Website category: sports
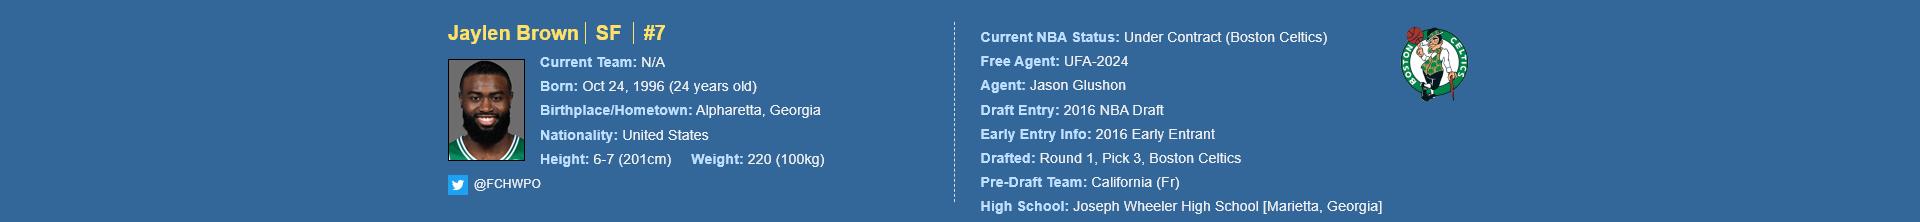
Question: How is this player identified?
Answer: Jaylen Brown

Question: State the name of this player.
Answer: Jaylen Brown

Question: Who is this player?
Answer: Jaylen Brown

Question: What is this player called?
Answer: Jaylen Brown

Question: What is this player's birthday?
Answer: Oct 24, 1996

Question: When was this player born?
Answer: Oct 24, 1996

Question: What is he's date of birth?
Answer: Oct 24, 1996

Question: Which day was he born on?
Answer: Oct 24, 1996

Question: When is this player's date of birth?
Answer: Oct 24, 1996

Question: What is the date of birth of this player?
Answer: Oct 24, 1996

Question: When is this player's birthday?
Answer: Oct 24, 1996

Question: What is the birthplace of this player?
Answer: Alpharetta, Georgia

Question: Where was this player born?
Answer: Alpharetta, Georgia

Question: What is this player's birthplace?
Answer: Alpharetta, Georgia

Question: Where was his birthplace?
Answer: Alpharetta, Georgia

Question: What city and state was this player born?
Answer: Alpharetta, Georgia

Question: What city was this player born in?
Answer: Alpharetta, Georgia

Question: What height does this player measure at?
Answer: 6-7 (201cm)

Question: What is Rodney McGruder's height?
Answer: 6-7 (201cm)

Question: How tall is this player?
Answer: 6-7 (201cm)

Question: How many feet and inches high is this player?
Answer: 6-7 (201cm)

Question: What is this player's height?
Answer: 6-7 (201cm)

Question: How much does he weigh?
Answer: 220 (100kg)

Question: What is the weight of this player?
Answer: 220 (100kg)

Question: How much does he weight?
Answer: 220 (100kg)

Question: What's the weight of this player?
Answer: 220 (100kg)

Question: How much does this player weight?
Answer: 220 (100kg)

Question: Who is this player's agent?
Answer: Jason Glushon

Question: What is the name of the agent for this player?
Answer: Jason Glushon

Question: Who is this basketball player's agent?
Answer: Jason Glushon

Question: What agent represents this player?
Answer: Jason Glushon

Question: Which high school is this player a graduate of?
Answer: Joseph Wheeler High School

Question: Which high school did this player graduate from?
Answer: Joseph Wheeler High School

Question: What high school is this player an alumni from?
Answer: Joseph Wheeler High School

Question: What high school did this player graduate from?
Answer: Joseph Wheeler High School

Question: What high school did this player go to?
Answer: Joseph Wheeler High School

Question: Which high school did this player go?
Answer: Joseph Wheeler High School